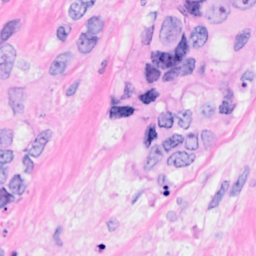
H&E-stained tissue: Breast